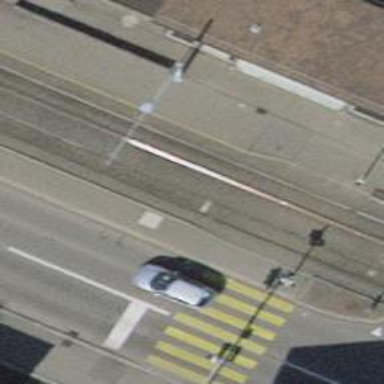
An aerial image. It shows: Tram stop for public transport.